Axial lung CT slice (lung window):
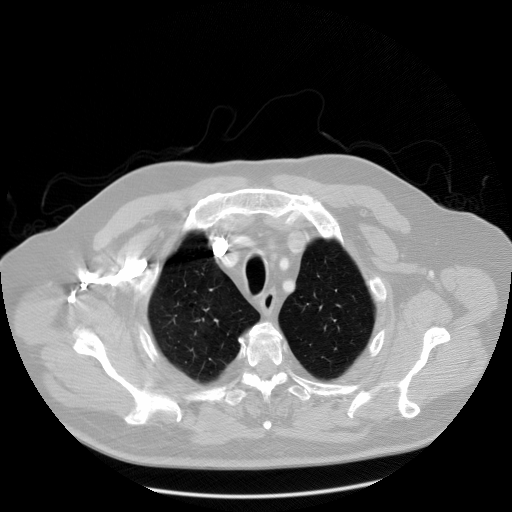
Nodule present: no